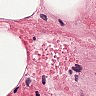
Metastatic tissue present: no